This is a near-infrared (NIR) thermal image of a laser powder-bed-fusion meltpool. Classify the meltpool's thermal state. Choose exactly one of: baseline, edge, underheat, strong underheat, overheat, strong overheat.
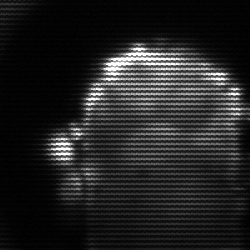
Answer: baseline